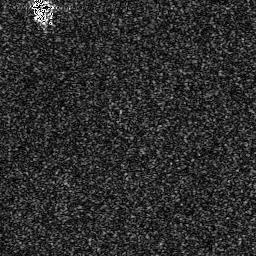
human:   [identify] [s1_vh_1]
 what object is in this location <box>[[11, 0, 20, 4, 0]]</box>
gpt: <ref>1 small ship at the top left</ref>